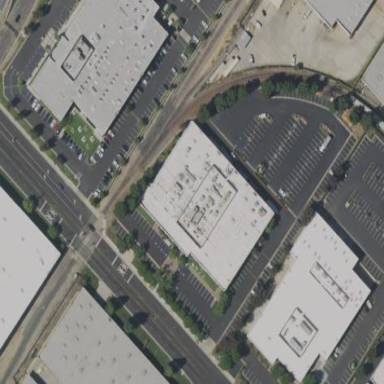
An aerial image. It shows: Commercial building.